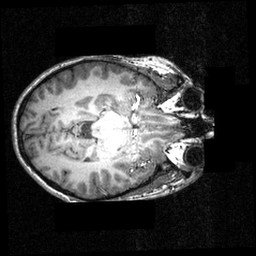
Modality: T1w
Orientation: axial
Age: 23
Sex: female
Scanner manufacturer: siemens
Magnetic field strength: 3.951 T
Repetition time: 1.5 s
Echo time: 0.00335 s